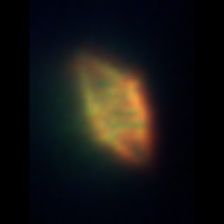
Taxon: Gyrodinium
Group: Dinoflagellates